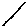
Label: line